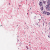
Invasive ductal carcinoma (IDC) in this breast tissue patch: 0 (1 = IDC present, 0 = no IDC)